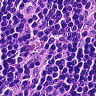
Metastatic tissue present: no